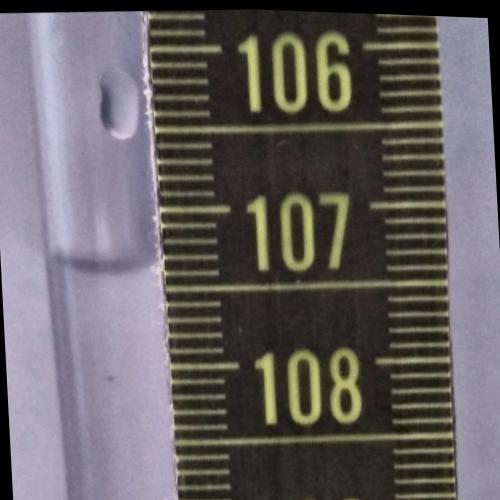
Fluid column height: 107.4 cm